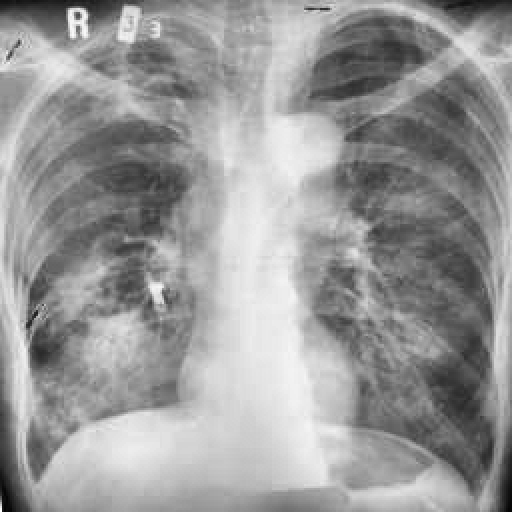
Finding: TUBERCULOSIS